Question: I am new to using Vim.
In other text editors, I can go to the end of a line and start highlighting characters on that line .
In vim, is there a way to select characters from the end of the line in visual mode? When I go to the end of a line and start selecting text from the end, I cannot include the last character in the line.

Here, I moved my cursor to the end of the line, but cannot select the 'e' in example in visual mode. Does anybody know how to get around this?
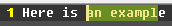
Answer: Try setting selection mode:
'''
set sel=inclusive
'''
> "inclusive" means that the last character of the selection is included
in an operation.